Question: I have a bug in my 'CGridView'. One of the columns tries to read a property from non object. Just before line, that renders this grid view (i.e. just above '<?php $this->widget('GridView', array (') I placed following code:
'''
<?php
echo 'YII_DEBUG = '.print_r(YII_DEBUG, TRUE);
var_dump(YII_DEBUG);
echo 'YII_TRACE_LEVEL = '.print_r(YII_TRACE_LEVEL, TRUE);
var_dump(YII_TRACE_LEVEL);
die();
?>
'''
And it gives me following results:
'''
YII_DEBUG = 1
bool(true)
YII_TRACE_LEVEL = 3
int(3)
'''
However, when I remove or comment-out this code, the very next line (where error occurs) does not causes Yii to render typical, full-stack debug information (including file, line and stack trace) about error. Instead, I see a one-line error message, rendered with 'site/error' view, just as I should see it, when debug would actually be turned off (but, it isn't):

I've been struggling with this for months, but I have no cluse, what can cause Yii to ignore debug settings and display errors without debug stack trace even, when debug mode is enabled.
Can anyone help here, by at least giving some tip, where should I start to look for?
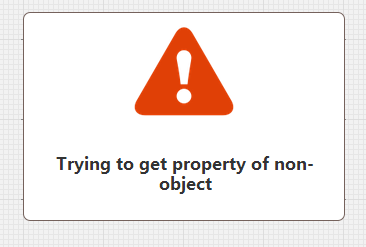
Answer: This is by design, because of <URL>. One need to put:
'''
'errorHandler'=>array(
'errorAction' => YII_DEBUG ? null : 'site/error',
),
'''
to application's configuration array, to have in 1.1.16 the same behavior as in earlier versions of Yii -- i.e. to have full-stack errors always rendered, when 'YII_DEBUG' is set to 'true'.